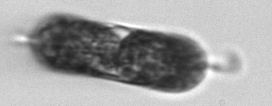
Label: Hemiaulus